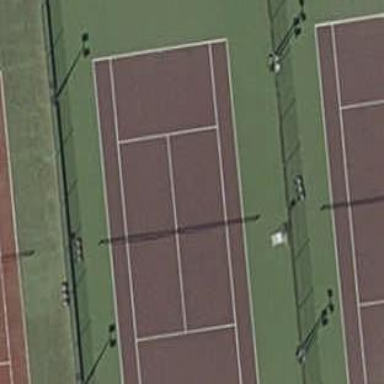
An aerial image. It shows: Tennis court in leisure pitch.